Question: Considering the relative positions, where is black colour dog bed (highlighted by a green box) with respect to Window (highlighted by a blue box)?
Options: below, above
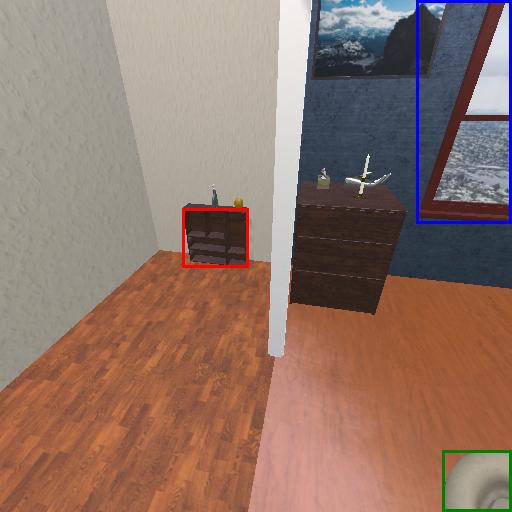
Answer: below